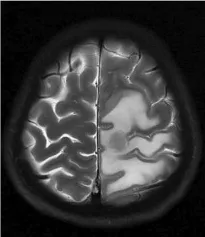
Serial CT and MRI of the case. (G,H) CT after 3 months of alectinib therapy with a partial response of the lung.
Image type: radiology (mri)